Field crop: maize
Growth stage: 2
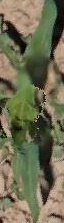
Species: maize